Question: This is a digital circuit problem. Given known input values for the circuit, determine the output value.
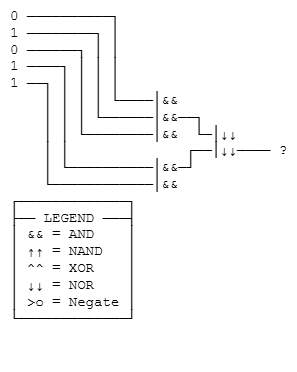
Answer: 0